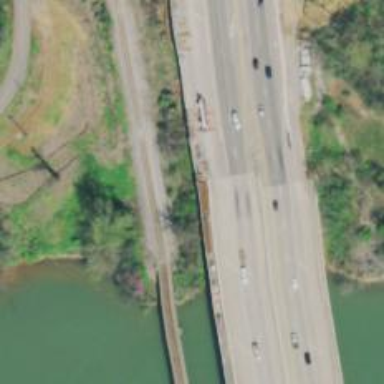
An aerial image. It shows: Bridge.